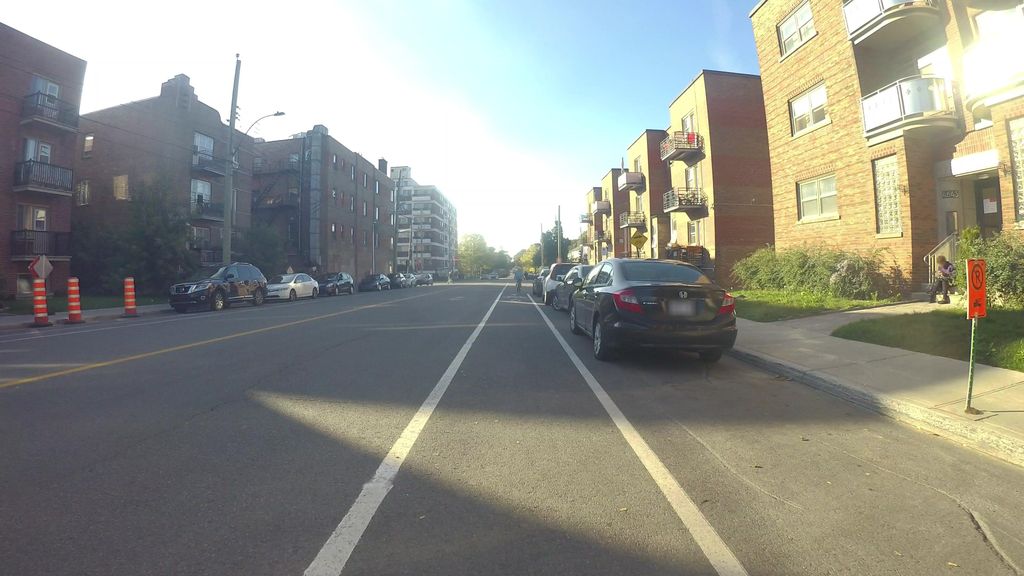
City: montreal